Question: I don't know why but my Libraries shortcuts don't work anymore,
When I press on them nothing happens (nor from the start menu nor from Windows Explorer)

I think that this is something from the registry but I don't know what,
Please help me!
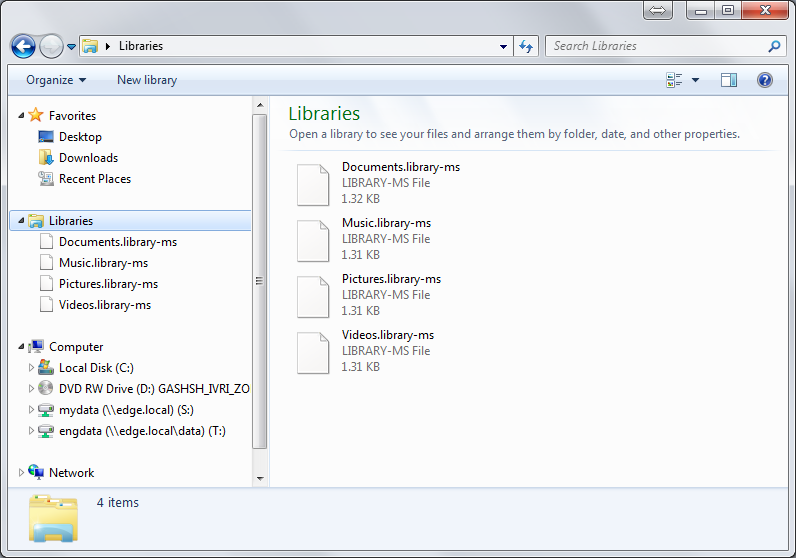
Answer: Sounds like something has gone wrong in your file associations, save the following as a .reg file and run it to restore .library-ms:
'''
Windows Registry Editor Version 5.00
[-HKEY_CLASSES_ROOT\.library-ms]
[HKEY_CLASSES_ROOT\.library-ms]
@="LibraryFolder"
"Content Type"="application/windows-library+xml"
[HKEY_CLASSES_ROOT\.library-ms\ShellNew]
"Handler"="{c7ca6167-2f46-4c4c-98b2-c92591368971}"
"NullFile"=""
"IconPath"=hex(2):25,00,53,00,79,00,73,00,74,00,65,00,6d,00,52,00,6f,00,6f,00,\
74,00,25,00,5c,00,53,00,79,00,73,00,74,00,65,00,6d,00,33,00,32,00,5c,00,69,\
00,6d,00,61,00,67,00,65,00,72,00,65,00,73,00,2e,00,64,00,6c,00,6c,00,2c,00,\
2d,00,31,00,30,00,30,00,31,00,00,00
[HKEY_CLASSES_ROOT\.library-ms\ShellNew\Config]
"IsFolder"=""
"IsOptIn"=""
"NoEmptyFile"=""
[HKEY_CLASSES_ROOT\LibraryFolder]
@="Library Folder"
"NeverShowExt"=""
"NoOpenWith"=""
"IncludeShare"=""
"IncludeSync"=""
"CanRecursivelySearch"=""
"NoPreviousVersions"=""
"FriendlyTypeName"="@shell32.dll,-34560"
"EditFlags"=dword:<PHONE>
"DefaultDropEffect"=dword:<PHONE>
"TileInfo"="prop:System.ItemTypeText"
"ExtendedTileInfo"="prop:System.ItemTypeText"
"InfoTip"="prop:System.ItemTypeText;System.DateModified"
"PreviewDetails"="prop:System.DateModified;*System.SharedWith"
"FullDetails"="prop:System.ItemNameDisplay;System.ItemTypeText;System.DateModified;*System.SharedWith"
"NoJumpListPathTooltip"=""
[HKEY_CLASSES_ROOT\LibraryFolder\background]
[HKEY_CLASSES_ROOT\LibraryFolder\background\shellex]
[HKEY_CLASSES_ROOT\LibraryFolder\background\shellex\ContextMenuHandlers]
[HKEY_CLASSES_ROOT\LibraryFolder\background\shellex\ContextMenuHandlers\New]
@="{D969A300-E7FF-11d0-A93B-00A0C90F2719}"
[HKEY_CLASSES_ROOT\LibraryFolder\background\shellex\ContextMenuHandlers\Sharing]
@="{f81e9010-6ea4-11ce-a7ff-00aa003ca9f6}"
[HKEY_CLASSES_ROOT\LibraryFolder\DefaultIcon]
@="%SystemRoot%\\System32\\imageres.dll,-8"
[HKEY_CLASSES_ROOT\LibraryFolder\shellex]
[HKEY_CLASSES_ROOT\LibraryFolder\shellex\ContextMenuHandlers]
[HKEY_CLASSES_ROOT\LibraryFolder\shellex\ContextMenuHandlers\LibraryFolder]
@="{0af96ede-aebf-41ed-a1c8-cf7a685505b6}"
[HKEY_CLASSES_ROOT\LibraryFolder\shellex\IconHandler]
@="{14074e0b-7216-4862-96e6-53cada442a56}"
[HKEY_CLASSES_ROOT\LibraryFolder\shellex\LibraryDescriptionHandler]
@="{fe5afcf2-e681-4ada-9703-ef39b8ecb9bf}"
[HKEY_CLASSES_ROOT\LibraryFolder\shellex\PropertySheetHandlers]
[HKEY_CLASSES_ROOT\LibraryFolder\shellex\PropertySheetHandlers\{66275315-bfa5-451b-88b6-e56ebc8d9b58}]
[HKEY_CLASSES_ROOT\LibraryFolder\shellex\SharingHandler]
@="{fe5afcf2-e681-4ada-9703-ef39b8ecb9bf}"
[HKEY_CLASSES_ROOT\LibraryFolder\shellex\{BB2E617C-0920-11D1-9A0B-00C04FC2D6C1}]
@="{9DBD2C50-62AD-11D0-B806-00C04FD706EC}"
[HKEY_CLASSES_ROOT\LibraryFolder\shellex\{e357fccd-a995-4576-b01f-234630154e96}]
@="{9DBD2C50-62AD-11D0-B806-00C04FD706EC}"
[HKEY_CLASSES_ROOT\LibraryLocation]
[HKEY_CLASSES_ROOT\LibraryLocation\ShellEx]
[HKEY_CLASSES_ROOT\LibraryLocation\ShellEx\ContextMenuHandlers]
[HKEY_CLASSES_ROOT\LibraryLocation\ShellEx\ContextMenuHandlers\OpenContainingFolderMenu]
@="{37ea3a21-7493-4208-a011-7f9ea79ce9f5}"
[-HKEY_CLASSES_ROOT\SystemFileAssociations\.library-ms]
[-HKEY_CURRENT_USER\Software\Microsoft\Windows\CurrentVersion\Explorer\FileExts\.library-ms]
[HKEY_CURRENT_USER\Software\Microsoft\Windows\CurrentVersion\Explorer\FileExts\.library-ms]
[HKEY_CURRENT_USER\Software\Microsoft\Windows\CurrentVersion\Explorer\FileExts\.library-ms\OpenWithList]
[HKEY_CURRENT_USER\Software\Microsoft\Windows\CurrentVersion\Explorer\FileExts\.library-ms\OpenWithProgids]
"LibraryFolder"=hex(0):
'''